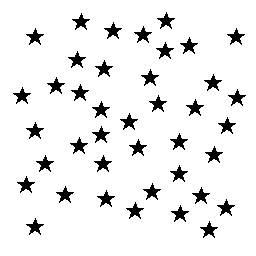
Squares: 0
Triangles: 0
Stars: 40
Total shapes: 40